Question: I have a .data file that looks like this:

I want my main method to be able to read the file and store it into a 2-dimensional int array, there is a "?" in the data I want it to be converted to a 0.
I have this code so far, but it doesn't work and I get a null pointer exception (probably from initializing my 2-d array to null). The problem is if I don't initialize my 2-d array to null it gives me errors (this answers part of the problem, but how can I get java to get the size of the number of rows in the data and then initialize dataSet to int[number of rows][numbers in each row], I can't even get java to read the file in the first place)
'''
public static void main(String[] args){
int[][] dataSet = null;
try {
Scanner inFile = new Scanner(new File("C:\Data Folder\file.data"));
while (inFile.hasNextInt()){
for (int i = 0; i < dataSet.length; i++){
for (int j = 0; j < dataSet[i].length;){
dataSet[i][j] = inFile.nextInt();
}
System.out.println(dataSet[i]);
}
}
} catch (FileNotFoundException e) {
// TODO Auto-generated catch block
e.printStackTrace();
}
'''
I have never tinkered around with files on Java so this is all new to me.
Any advice is appreciated
So I changed my 2-d array to array list instead, thanks Masud:
'''
public static void main(String[] args){
List<Integer> dataSet;
try {
Scanner inFile = new Scanner(new File("C:\Data Folder\file.data"));
while (inFile.hasNextInt()){
for (int i = 0; i < dataSet.size(); i++){
dataSet.add(inFile.nextInt());
}
}
} catch (FileNotFoundException e) {
// TODO Auto-generated catch block
e.printStackTrace();
}
'''
Eclipse is still asking me to set dataSet = null. How would I get the size of the number of rows and number of numbers in each row from the .data file?
Thank you Merlin for implementing Masud's suggestion, I have updated my main method to represent your code just to see if it works. I keep getting this error:
'''
Exception in thread "main" java.lang.NumberFormatException: For input string: "1 <PHONE> 63 1 -9 -9 -9"
at java.lang.NumberFormatException.forInputString(Unknown Source)
at java.lang.Integer.parseInt(Unknown Source)
at java.lang.Integer.parseInt(Unknown Source)
'''
Here is the code that I used:
'''
public static void main(String[] args){
List<int[]> dataSet = new ArrayList<int[]>();
try {
Scanner inFile = new Scanner(new File("C:\Data Folder\file.data"));
while (inFile.hasNextLine()){
String line = inFile.nextLine();
String[] cols = line.split(",");
int[] rows = new int[cols.length];
for (int i = 0; i < cols.length; i++){
if (!cols[i].equals("?")){
rows[i] = Integer.parseInt(cols[i]);
}
else {
rows[i] = 0;
}
}
dataSet.add(rows);
}
System.out.println(dataSet.size());
} catch (FileNotFoundException e) {
// TODO Auto-generated catch block
e.printStackTrace();
}
'''
It also tell me add "@suppress warning" to inFile.
I fixed the error by changing the file path to a processed data file, sorry about that that's my fault. Merlin and Masud thank you for the guidance!
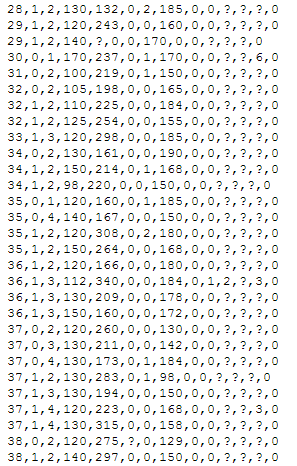
Answer: If your code has to tackle data with different sizes, then using a fixed-size array is not the right answer. However, you ask Java to figure out the number of columns for you.
'''
List<int[]> dataSet = new ArrayList<int[]>();
while (inFile.hasNextLine()){
String line = inFile.nextLine();
String[] cols = line.split(",");
int[] row = new int[cols.length];
for (int i = 0; i < cols.length; i++)
if (!cols[i].equals("?")) row[i] = Integer.parseInt(cols[i]);
else row[i] = 0;
dataSet.add(row);
}
'''